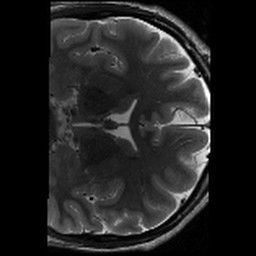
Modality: T2w
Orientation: coronal
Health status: healthy
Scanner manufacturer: siemens
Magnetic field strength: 3 T
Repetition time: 8.02 s
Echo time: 0.08 s